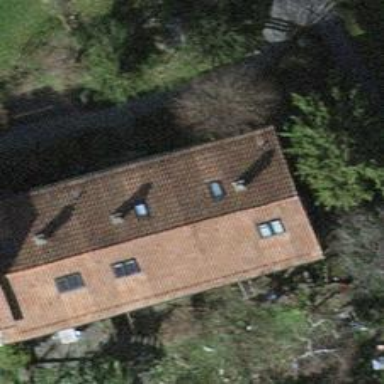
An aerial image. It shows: Simple house.